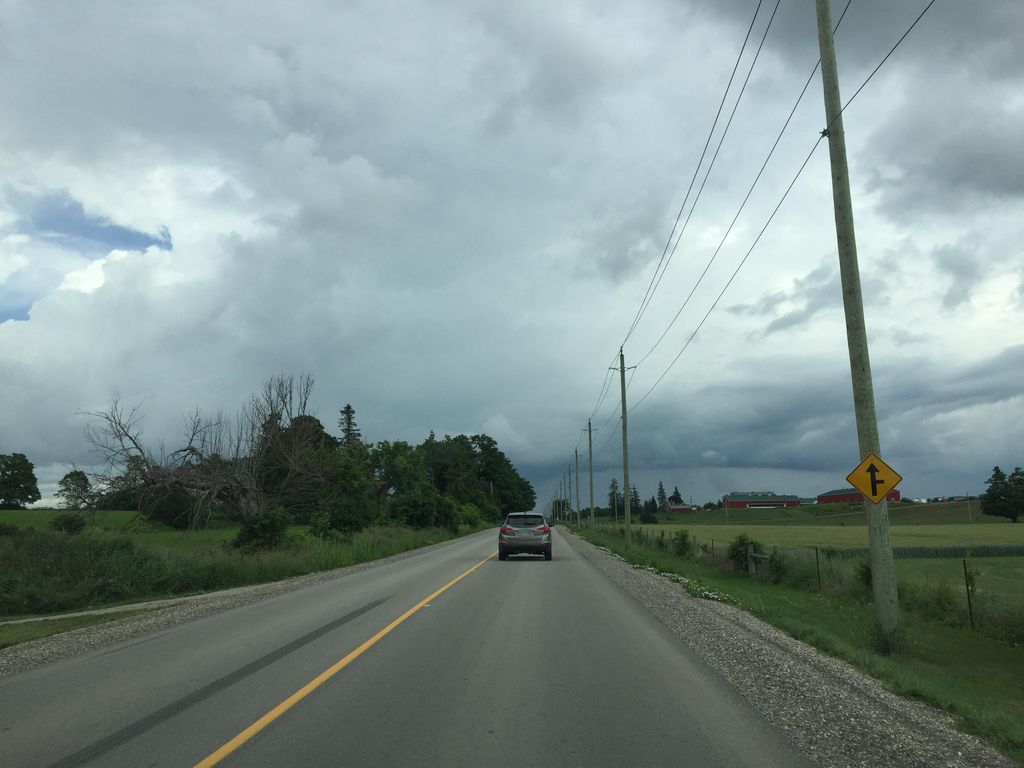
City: kitchener-waterloo